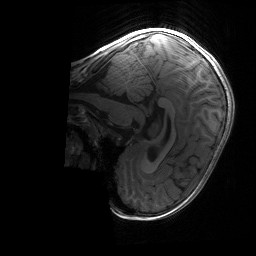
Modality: T1w
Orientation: sagittal
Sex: male
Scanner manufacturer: siemens
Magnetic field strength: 3 T
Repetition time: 1.9 s
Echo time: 0.00243 s